Question: I have this image:

And I am trying to show a div when I will hover over a image map I have created. It just works once for some strange reason and does work randomly. Moreover, I have noticed to some sort of delay showing the div when I hover over the image map after the first time. Also, code does not work with Firefox that smoothly whereas with Chrome it does.
Here is my code till now:
'''
<!DOCTYPE html PUBLIC "-//W3C//DTD XHTML 1.0 Transitional//EN" "http://www.w3.org/TR/xhtml1/DTD/xhtml1-transitional.dtd">
<html xmlns="http://www.w3.org/1999/xhtml">
<head>
<style>
#pipelines{
margin-left:auto;
margin-right:auto;
margin-top:auto;
margin-bottom:auto;
}
#content{
}
</style>
<meta http-equiv="Content-Type" content="text/html; charset=UTF-8" />
<title>Pipeline</title>
<script src="http://code.jquery.com/jquery-1.9.1.js"></script>
</head>
<body>
<div id="pipelines">
<img src="2D_Pipeline(Sample).jpg" usemap="#Map" border="0"/>
<map name="Map" id="Map">
<area shape="rect" coords="38,41,152,70" href="#" alt="script" />
</map>
</div>
<div id="content"><h4>Test!</h4></div>
<script>
$("#Map").on('mouseenter',function(e){
$("#content").show();
$("#content").offset({left:e.pageX,top:e.pageY});
});
$("#Map").on('mouseleave',function(){
$("#content").css("display", "none");
});
</script>
</body>
</html>
'''
Is there anything I am doing wrong in my jquery snippet? Or I can use anything else?
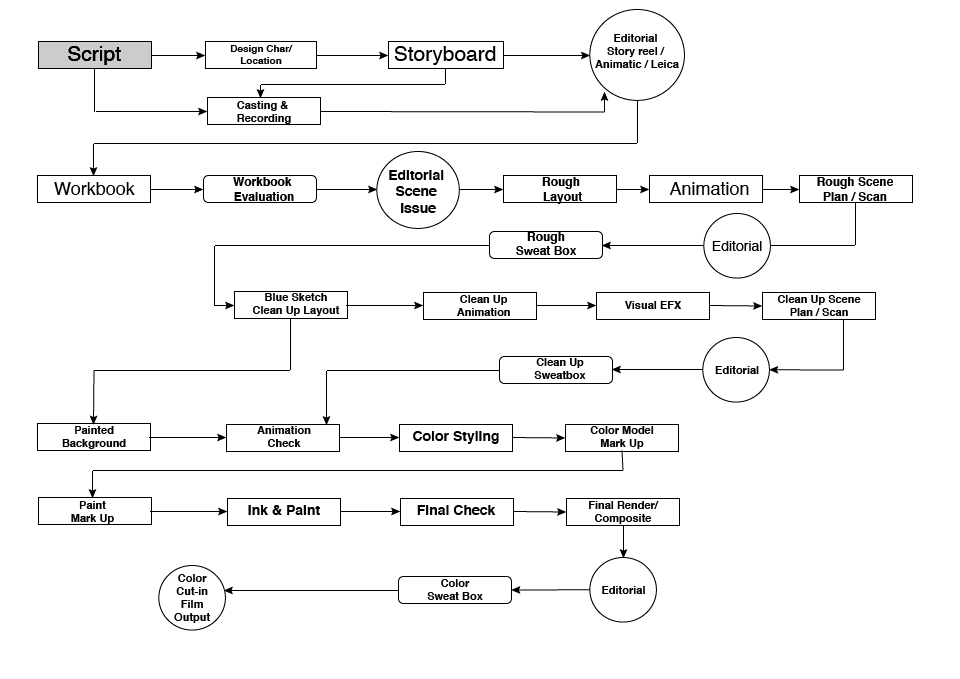
Answer: Give this a try:
<URL>
I think the issue was that when you would mouse over the content it would think that you left the map, causing it to hide the content. Then it would realize that you entered the map again and show the content again... and so on and so forth.
To get around this I added mouseenters and mouseleaves on the content as well. I added a delay to compensate for any lag that may occur. like so:
'''
$("#content").stop().delay(500).hide();
'''